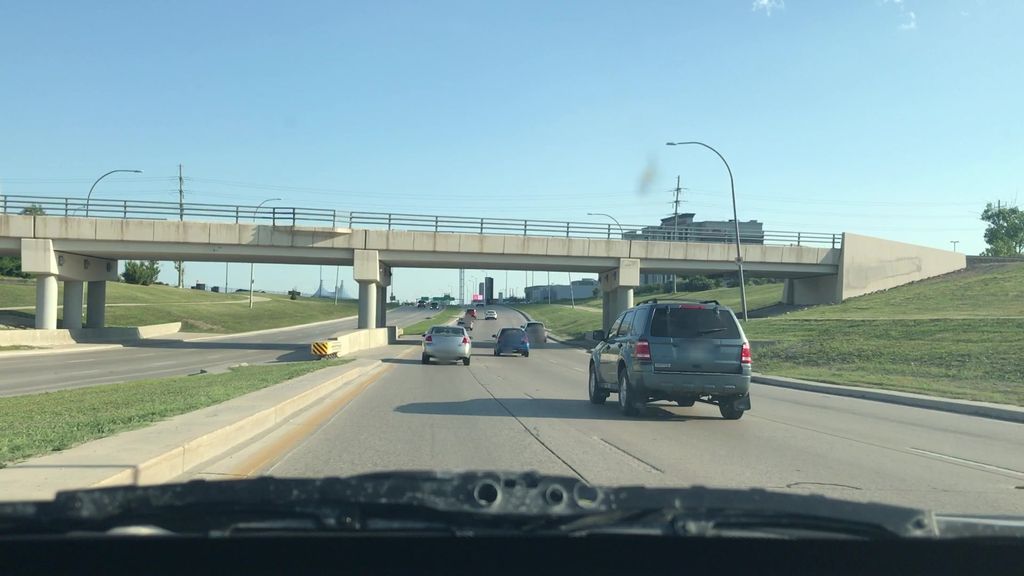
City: winnipeg